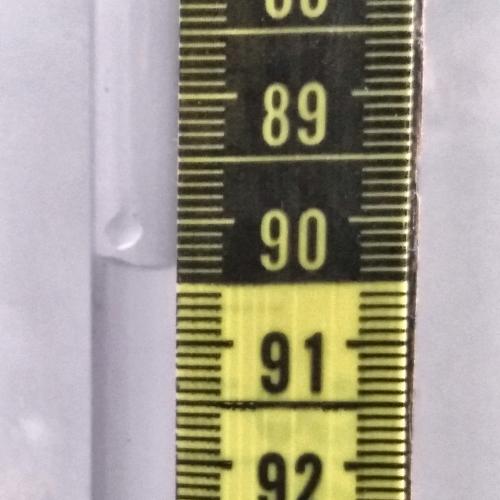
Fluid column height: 90.4 cm